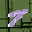
Label: 7